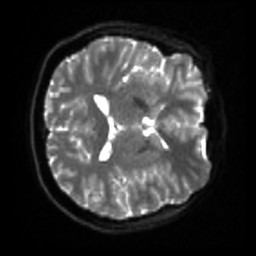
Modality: sbref
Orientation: axial
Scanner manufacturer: siemens
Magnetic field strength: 3 T
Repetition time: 4 s
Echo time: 0.0594 s